Field crop: maize
Growth stage: 2
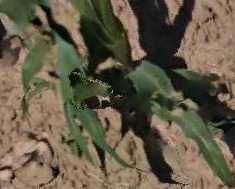
Species: maize